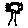
Label: flower